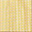
Piece: xx